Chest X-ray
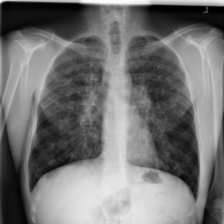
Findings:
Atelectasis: negative
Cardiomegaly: negative
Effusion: negative
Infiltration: negative
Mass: negative
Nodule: negative
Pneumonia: negative
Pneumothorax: negative
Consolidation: negative
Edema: negative
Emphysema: negative
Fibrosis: positive
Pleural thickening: negative
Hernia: negative